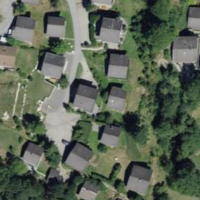
EUNIS habitat code: 55
Species observed at this site:
Veronica chamaedrys
Phoenicurus ochruros
Phoenicurus phoenicurus
Nucifraga caryocatactes
Lanius collurio
Buteo buteo
Ptyonoprogne rupestris
Ficedula hypoleuca